Question: I have a correlation matrix similar to:

It's just an example, my actual matrix is much larger than this. I only want to type the upper-triangle or lower-triangle of the matrix. The problem is that I only know how to type the entire matrix......
In the example, is there any way to give just (1, 0.31, 1, 0.32 ... etc) for the lower-traiangle to create a whole correlation matrix?
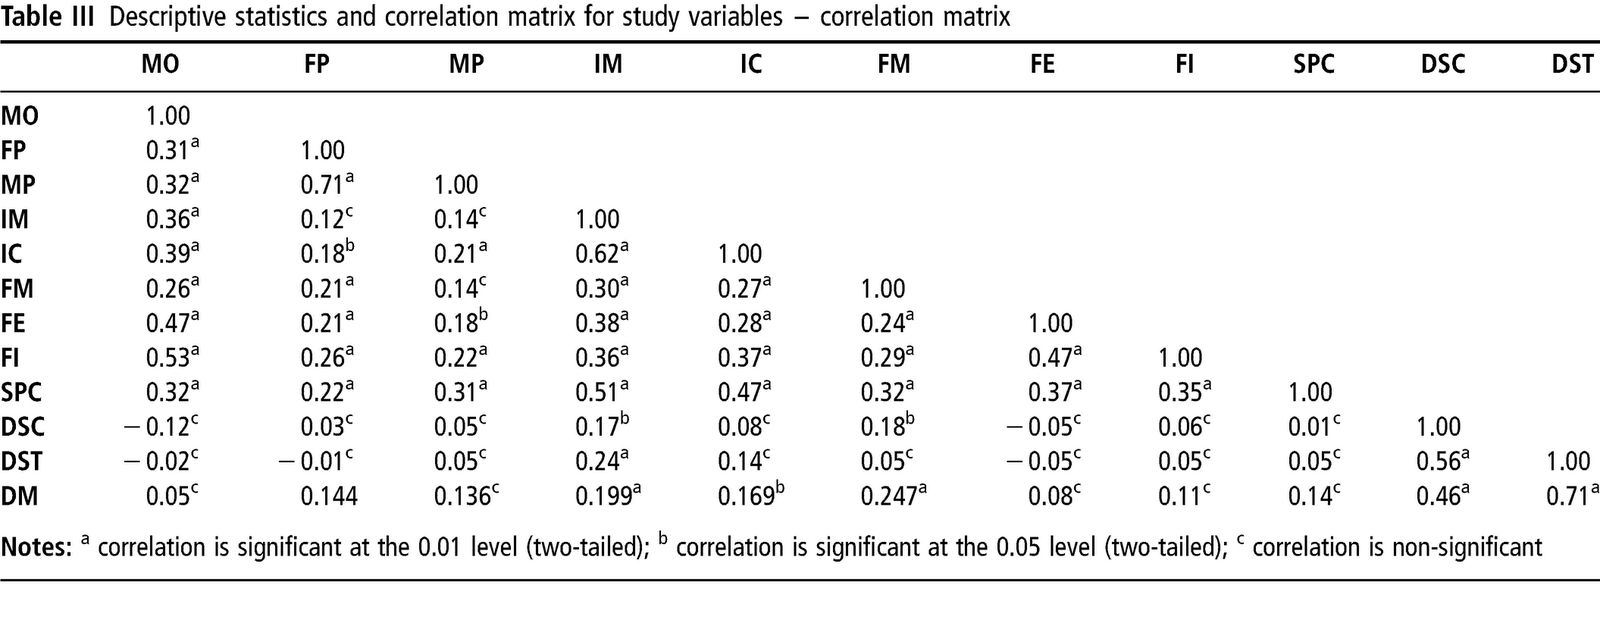
Answer: If 'v' is a vector giving the lower triangular part of the correlation matrix including the diagonal by column then:
'''
# test data
nms <- c("a", "b", "c")
v <- c(1, .2, .1, 1, .1, 1)
n <- length(nms)
m <- diag(n)
dimnames(m) <- list(nms, nms)
m[lower.tri(m, diag = TRUE)] <- v
m[upper.tri(m)] <- t(m)[upper.tri(m)]
'''
giving:
'''
> m
a b c
a 1.0 0.2 0.1
b 0.2 1.0 0.1
c 0.1 0.1 1.0
'''
Since R stores matrices by column providing the input by column would be more usual than by row but if 'v' contains the lower triangle by row then swap 'lower.tri' and 'upper.tri' in the above.